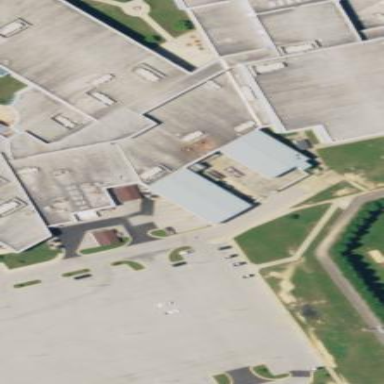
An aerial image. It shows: School building.